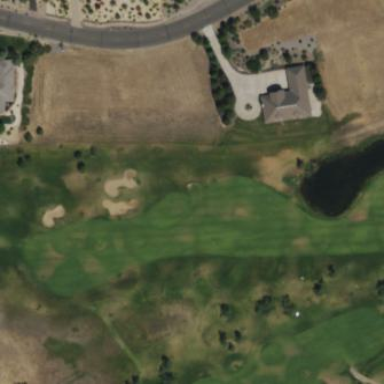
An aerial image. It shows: Golf fairway surrounded by grass.